Question: I am working on a basic iOS app with UIWebView to load a page in full-screen mode. I can scroll the page, but when I scroll to the top it shows white space. How can it be removed?
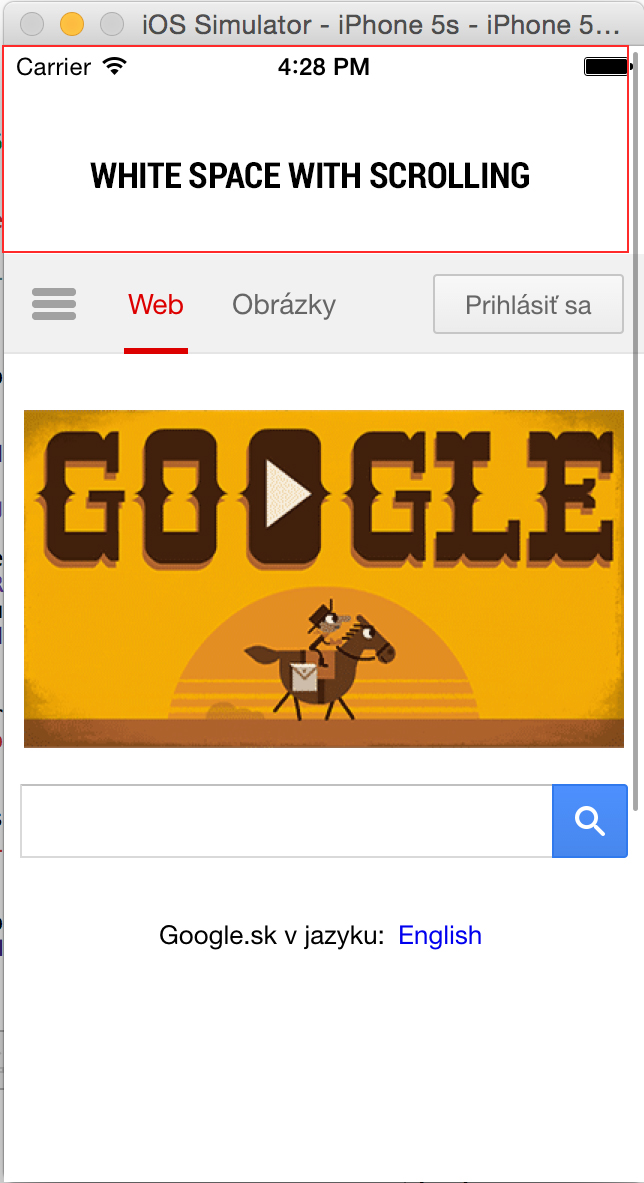
Answer: Daljeet is absolutely right, I think. If you apply constraints to the top, it should cut off before going into white space.
I'm fairly sure that you can do this in the Size Inspector, here?
I hope this helps. Sorry if the Size Inspector isn't where you apply constraints. I haven't had to do that in a while. :)